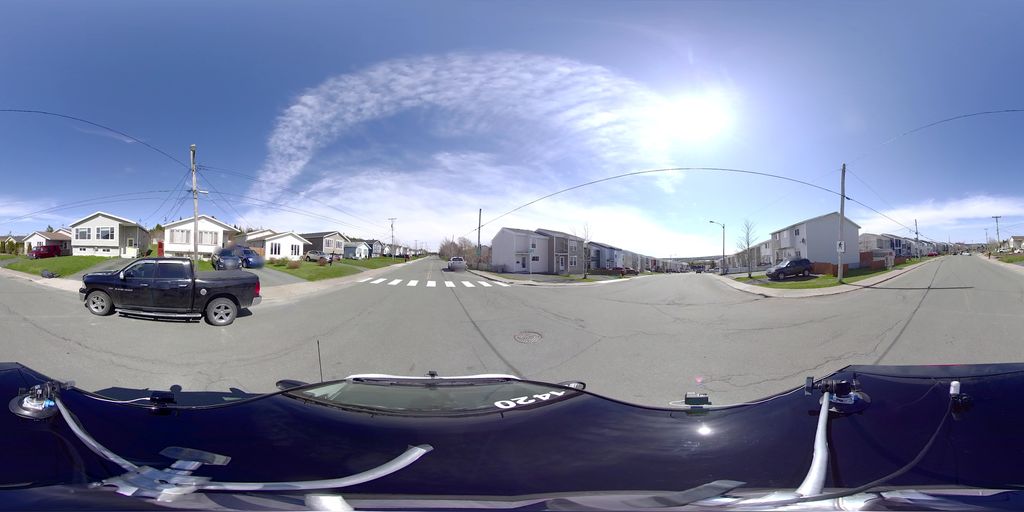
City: st_johns